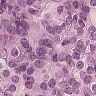
Metastatic tissue present: yes